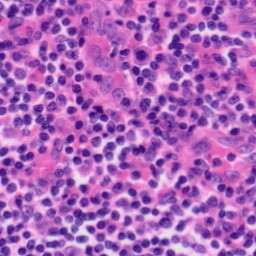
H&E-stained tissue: Tonsil